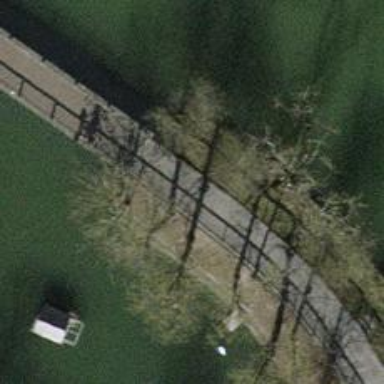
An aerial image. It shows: Footway on bridge.